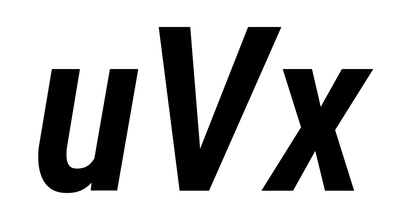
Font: Roboto-Italic_Condensed_SemiBold_Italic